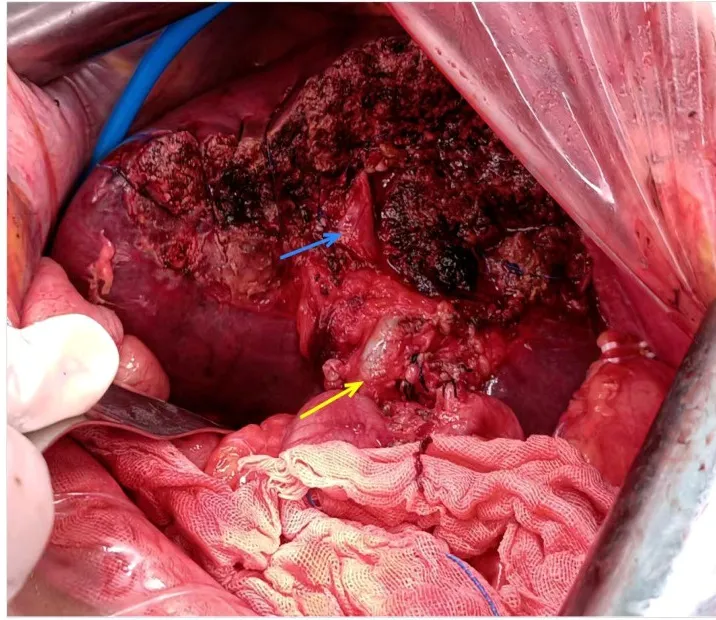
Intraoperative pictures. The blue arrow designates right anterior branch of the portal vein, the yellow arrow denotes common bile duct.
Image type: medical_photograph (other_medical_photograph)